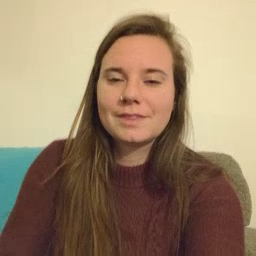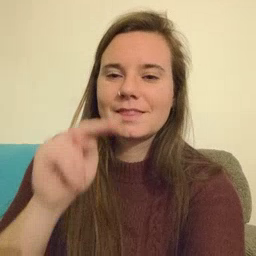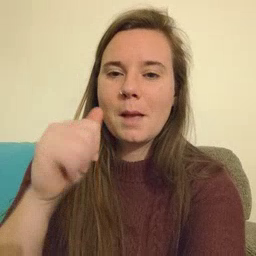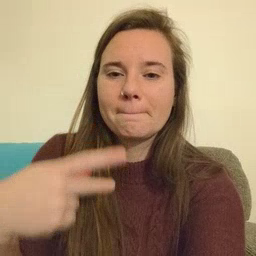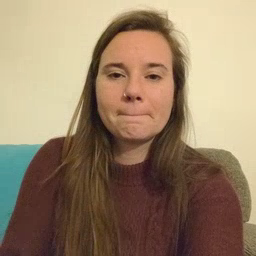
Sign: nap